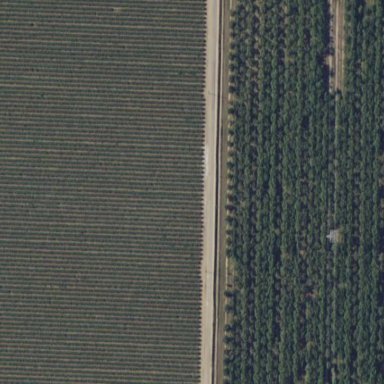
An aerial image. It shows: Almond orchard with rows of almond trees.